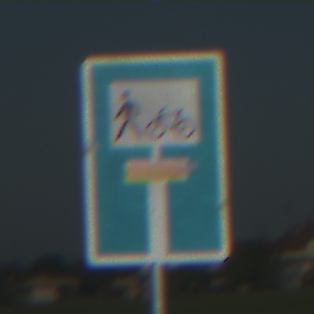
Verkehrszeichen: SackgasseRadverkehrFussgaengerDurchlaessig
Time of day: MorningAfternoon
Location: Outdoor (Nature)
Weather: Clear
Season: NotSpecified
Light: Natural